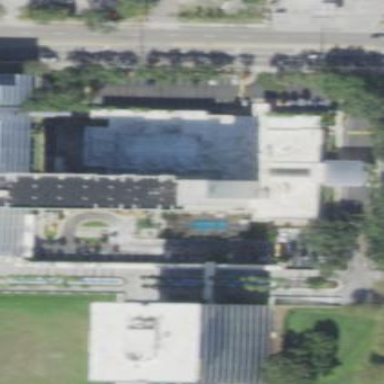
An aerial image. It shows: Hotel building.